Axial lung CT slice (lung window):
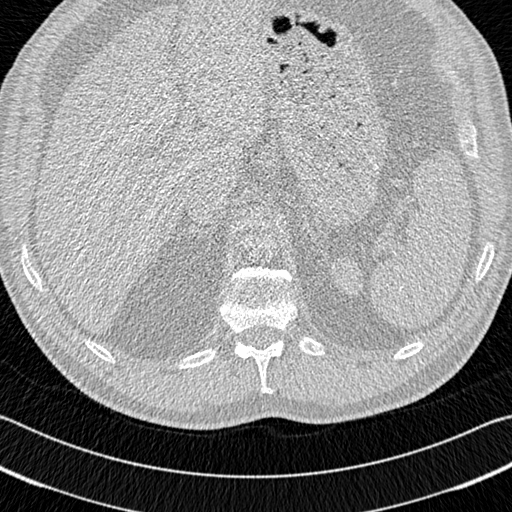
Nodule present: no